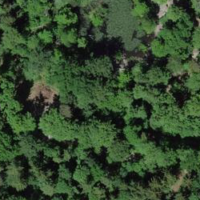
EUNIS habitat code: 44
Species observed at this site:
Certhia brachydactyla
Corvus corone
Impatiens parviflora
Turdus philomelos
Dendrocopos major
Turdus viscivorus
Aegithalos caudatus
Buteo buteo
Spinus spinus
Poecile palustris
Dendrocoptes medius
Libellula depressa
Geranium robertianum
Erithacus rubecula
Dryocopus martius
Pyrrhosoma nymphula
Sitta europaea
Garrulus glandarius
Certhia familiaris
Picus viridis
Periparus ater
Cyanistes caeruleus
Lophophanes cristatus
Anas platyrhynchos
Libellula quadrimaculata
Troglodytes troglodytes
Fringilla coelebs
Aeshna cyanea
Turdus merula
Columba palumbus
Fringilla montifringilla
Lysimachia vulgaris
Parus major
Milvus milvus
Regulus regulus
Coccothraustes coccothraustes
Cornus sanguinea